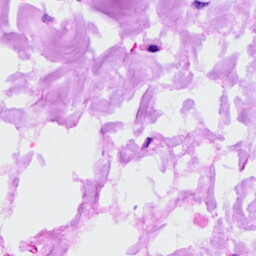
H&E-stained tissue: Ovarian